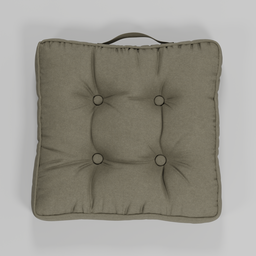
Label: furniture